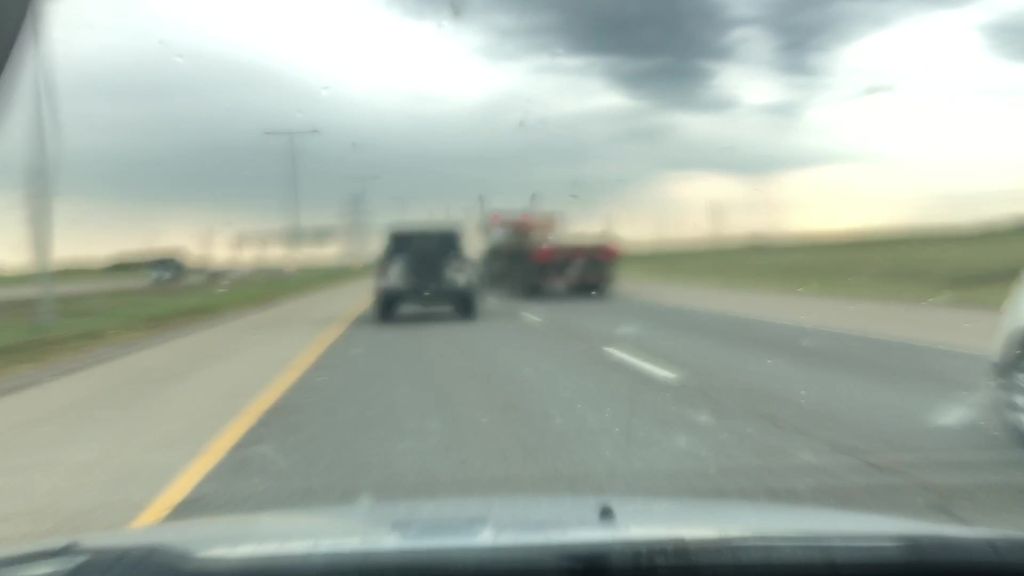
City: edmonton